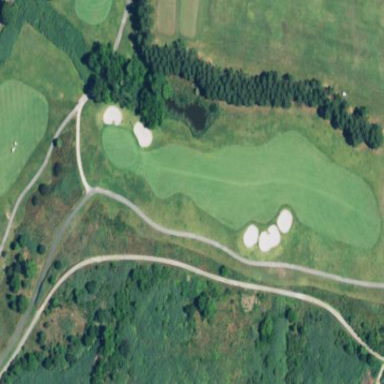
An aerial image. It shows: Grassy area designated as golf fairway.